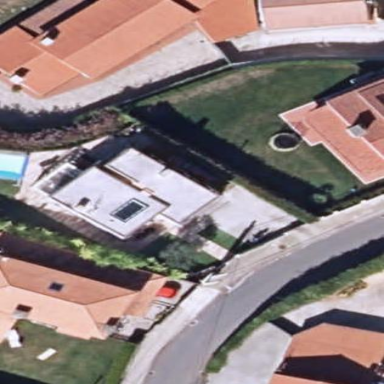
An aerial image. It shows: Simple house.